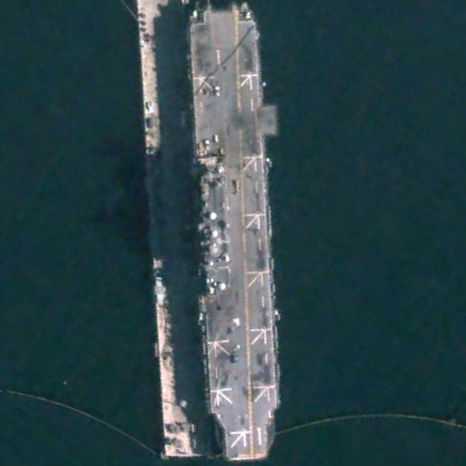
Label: assault